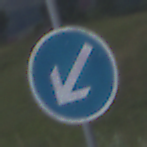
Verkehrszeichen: VorgeschriebeneVorbeifahrtLinks
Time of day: SunriseSunset
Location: Outdoor (Nature)
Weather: PartlyCloudy
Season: NotSpecified
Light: Natural